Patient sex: M
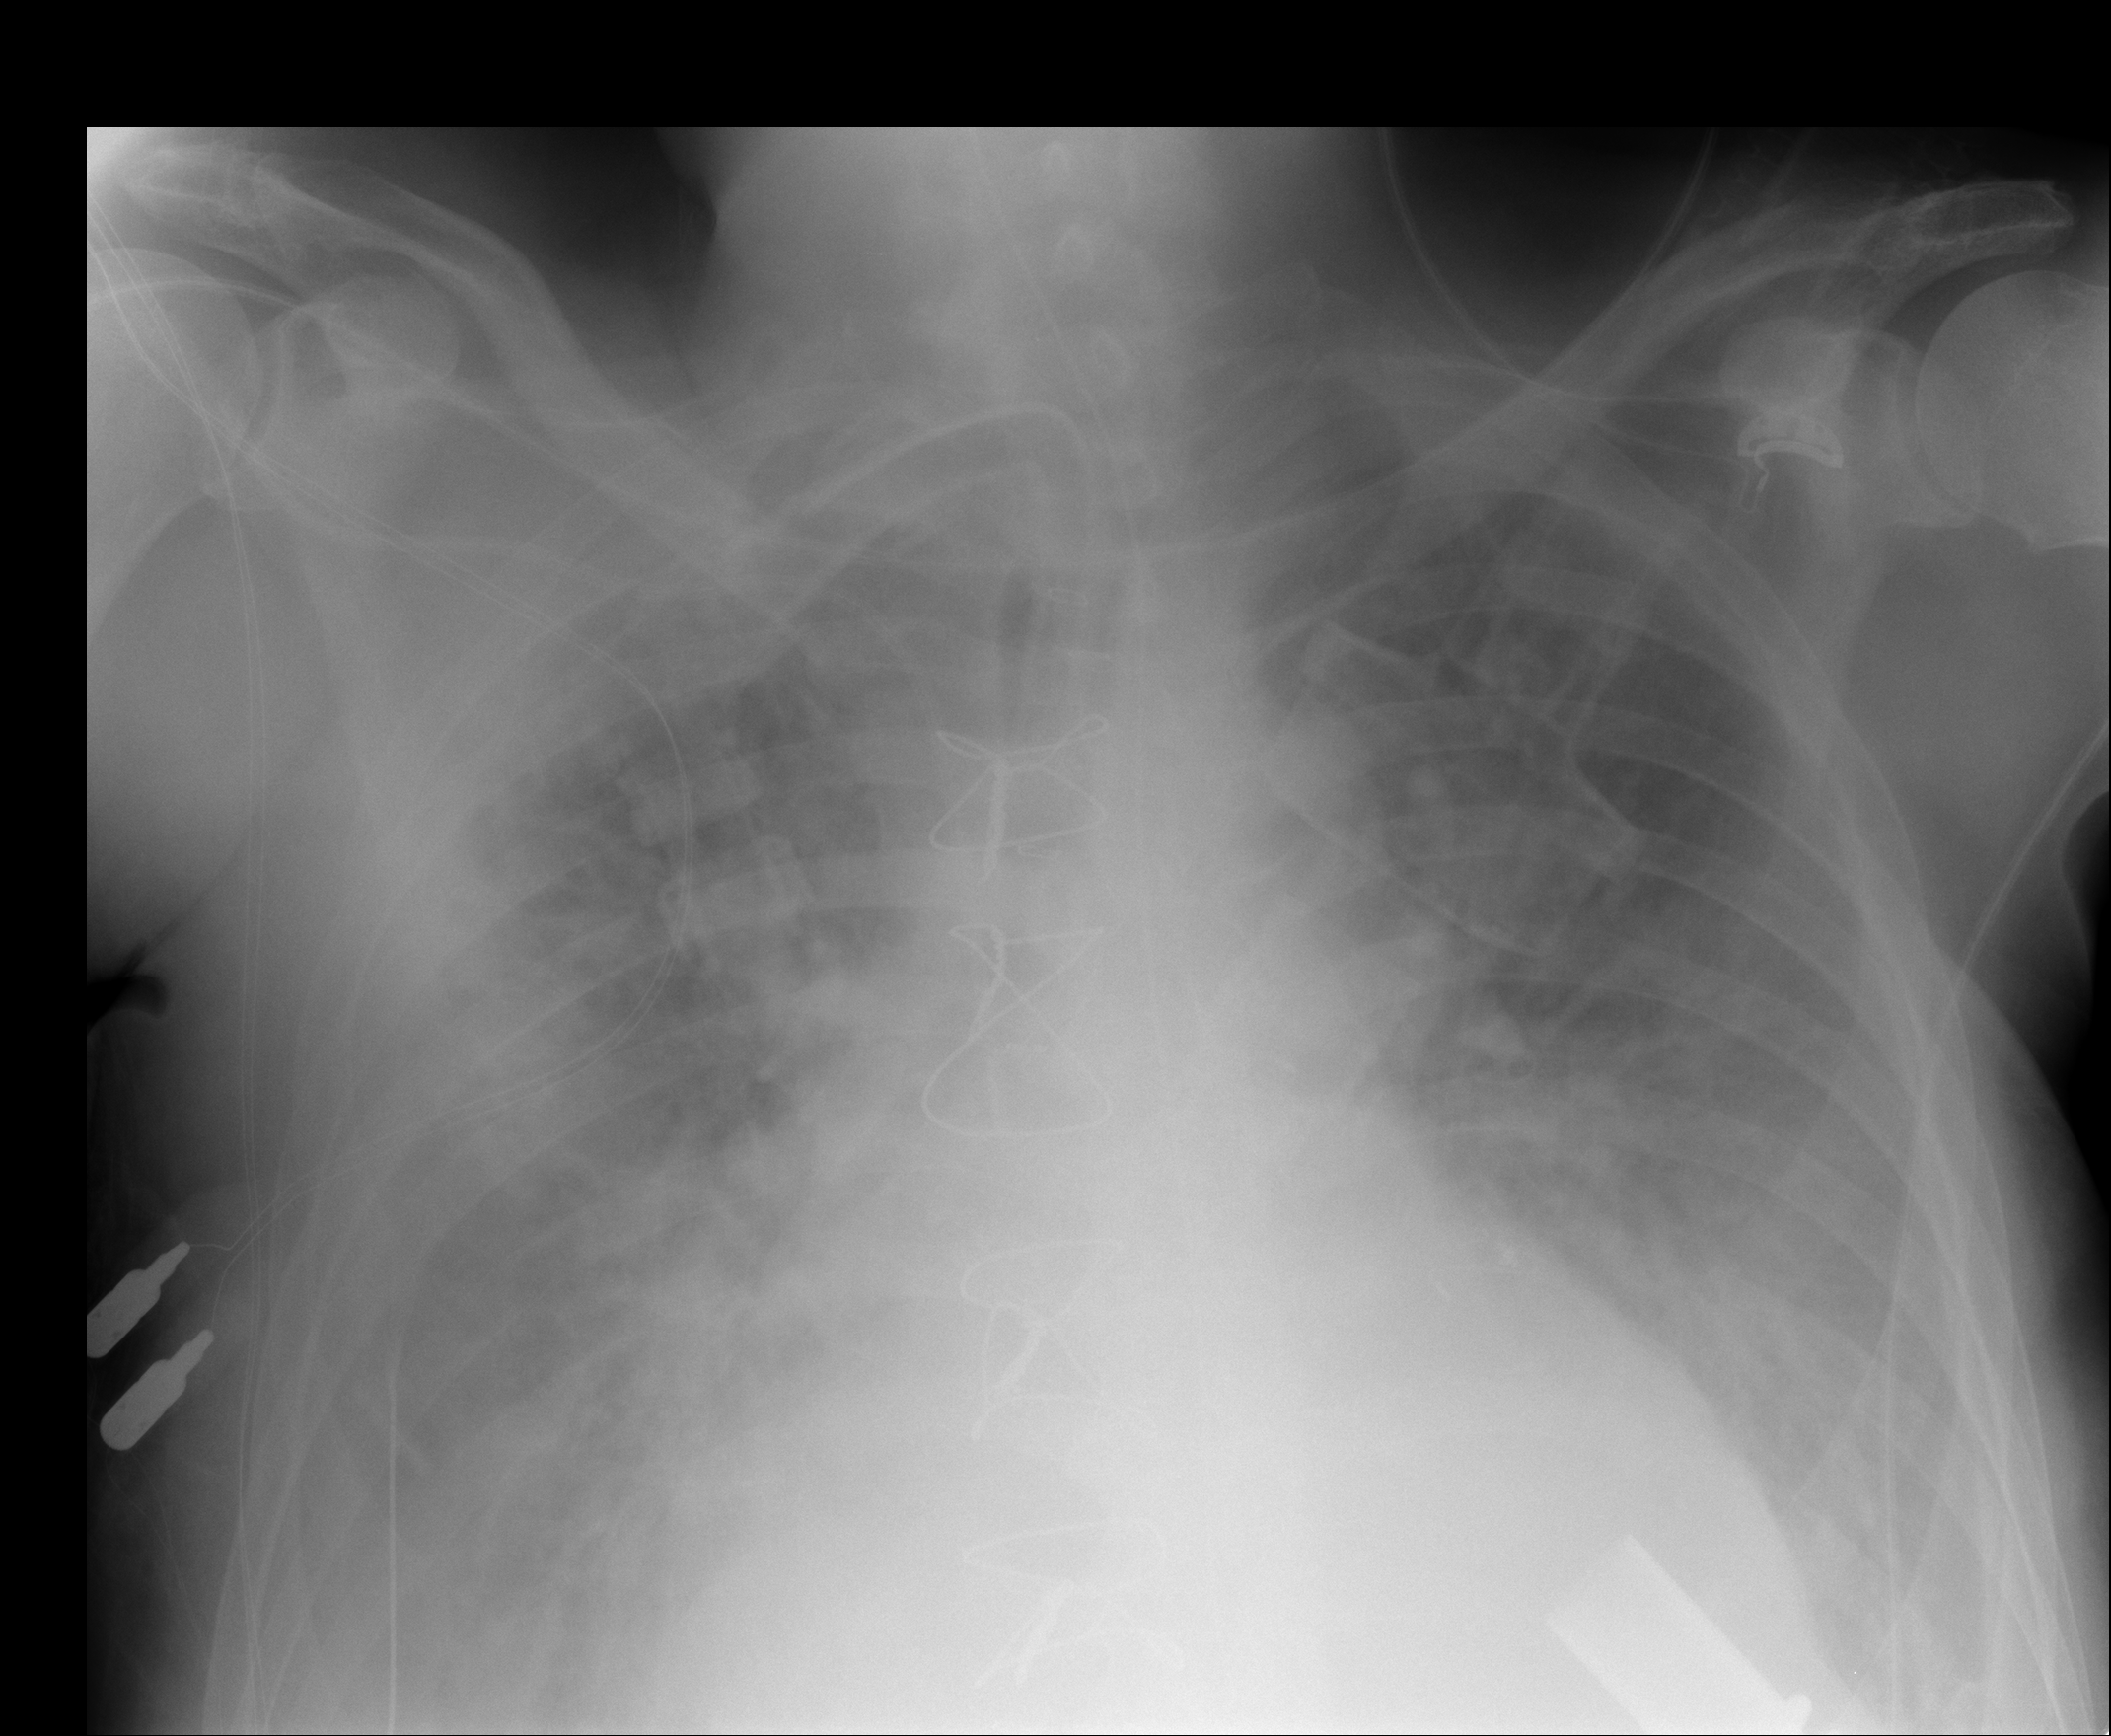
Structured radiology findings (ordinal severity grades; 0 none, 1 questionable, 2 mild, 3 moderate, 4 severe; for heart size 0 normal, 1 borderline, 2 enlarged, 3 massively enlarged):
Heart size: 2
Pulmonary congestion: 3
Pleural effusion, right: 3
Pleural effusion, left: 3
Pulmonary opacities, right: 4
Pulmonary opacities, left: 4
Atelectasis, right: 4
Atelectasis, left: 4